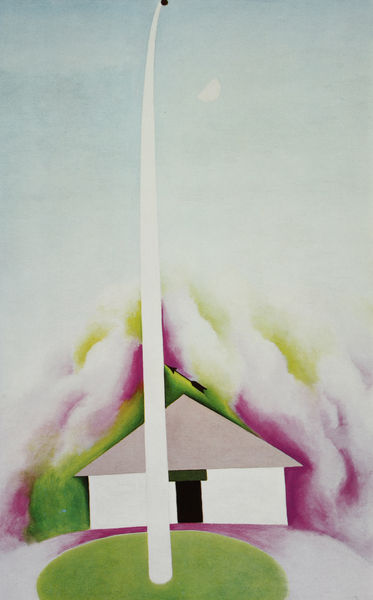
Titel: Flagpole with White House
Künstler: Georgia O'Keeffe
Schlagwörter: baum, berg, blau, feuer, himmel, weiß, wolken, dreieck, gelb, grün, komposition, grau, pfeiler, strasse, tür, dach, gras, haus, rasen, weg, wiese, häuser, windrad, rosa, kreis, rund, hellblau, gleb, stab, fahne, mast, abstrakt, farben, formen, lila, violett, platz, fahnenmast, balken, tor, pink, eingang, flamme, rechteck, flammen, strich, senkrecht, zufahrt, anfahrt, stange, pfeil, aufsteigend, geometrie, maibaum, anstrahiert, dach fahnenmast